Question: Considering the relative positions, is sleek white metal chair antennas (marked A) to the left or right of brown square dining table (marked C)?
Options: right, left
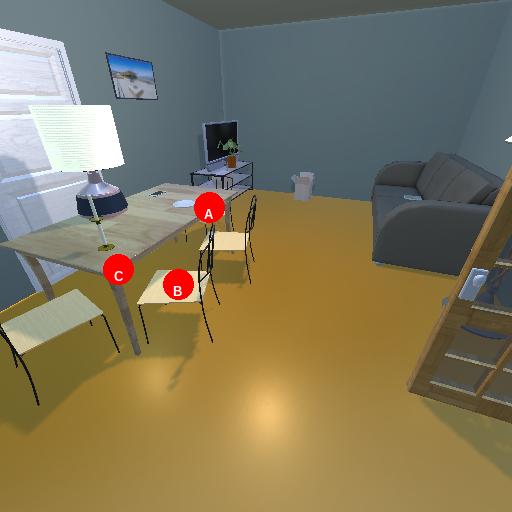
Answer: right